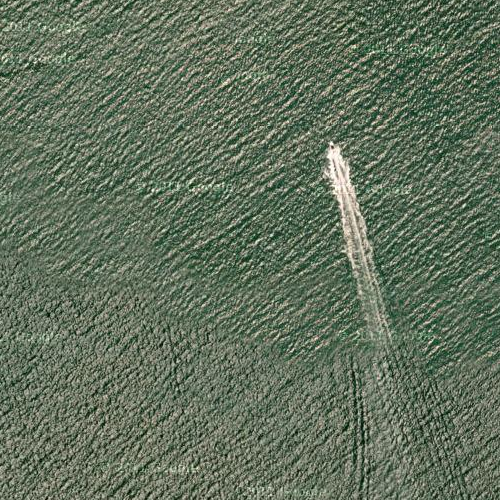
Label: sydney